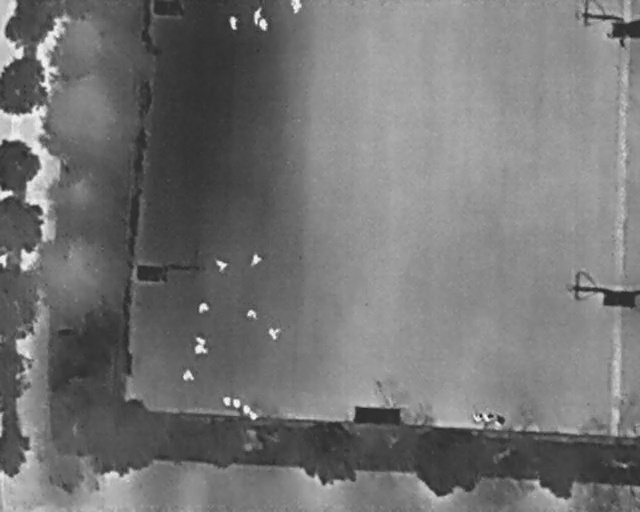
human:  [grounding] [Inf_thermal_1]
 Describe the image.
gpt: In the satellite image, there is  <ref>4 medium person </ref> <box>[[45, 0, 47, 2, 2], [38, 2, 41, 4, 8], [40, 3, 42, 5, 2], [34, 3, 37, 5, 167]]</box> located at top,  <ref>5 medium person </ref> <box>[[38, 49, 41, 52, 29], [33, 50, 35, 53, 2], [30, 58, 32, 61, 2], [41, 63, 43, 66, 2], [30, 66, 32, 69, 2]]</box> located at center,  <ref>2 small person </ref> <box>[[38, 60, 40, 62, 2], [30, 65, 31, 67, 22]]</box> located at center,  <ref>1 medium person </ref> <box>[[28, 71, 30, 74, 2]]</box> located at bottom left.